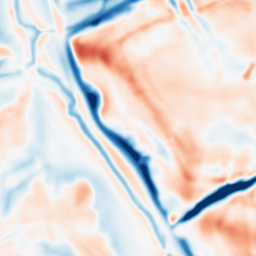
Category: multiscale
Decomposition family: dog
Decomposition parameters: sigma_low: 2
sigma_high: 10
Upsampling method: edge_directed
Upsampling parameters: scale: 2
Upsampling scale: 2